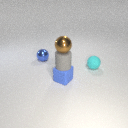
small cyan rubber sphere to the right of small blue rubber cube